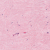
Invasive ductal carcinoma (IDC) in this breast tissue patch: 0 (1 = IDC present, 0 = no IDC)